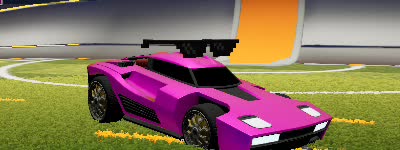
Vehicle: breakout